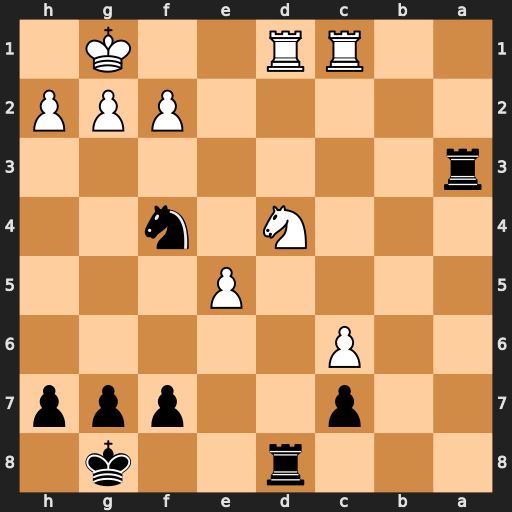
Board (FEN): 3r2k1/2p2ppp/2P5/4P3/3N1n2/r7/5PPP/2RR2K1
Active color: b
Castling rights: -
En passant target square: -
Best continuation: Rxd4 Rxd4 Ne2+ Kh1 Nxd4